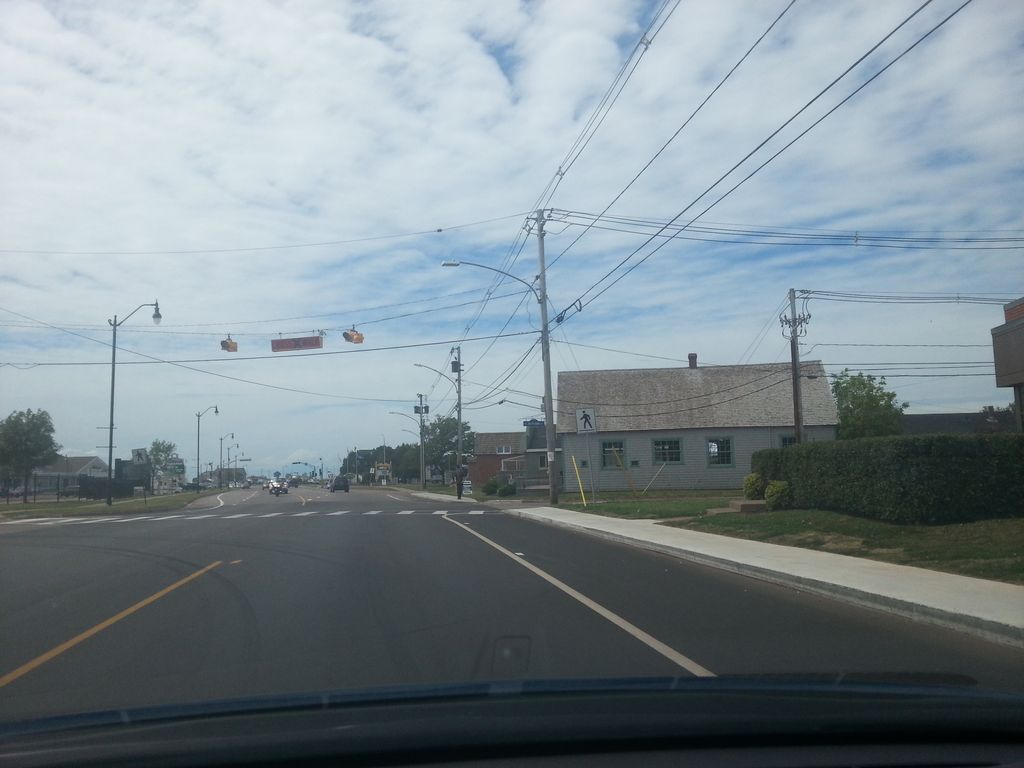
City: charlottetown